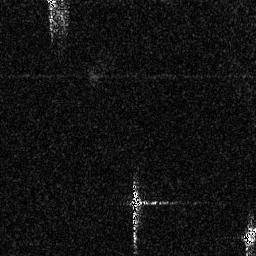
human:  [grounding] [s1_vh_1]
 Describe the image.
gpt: In the satellite image, there is  <ref>1 medium ship </ref> <box>[[50, 74, 55, 92, 0]]</box> located at bottom.